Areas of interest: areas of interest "Park and greenspace"
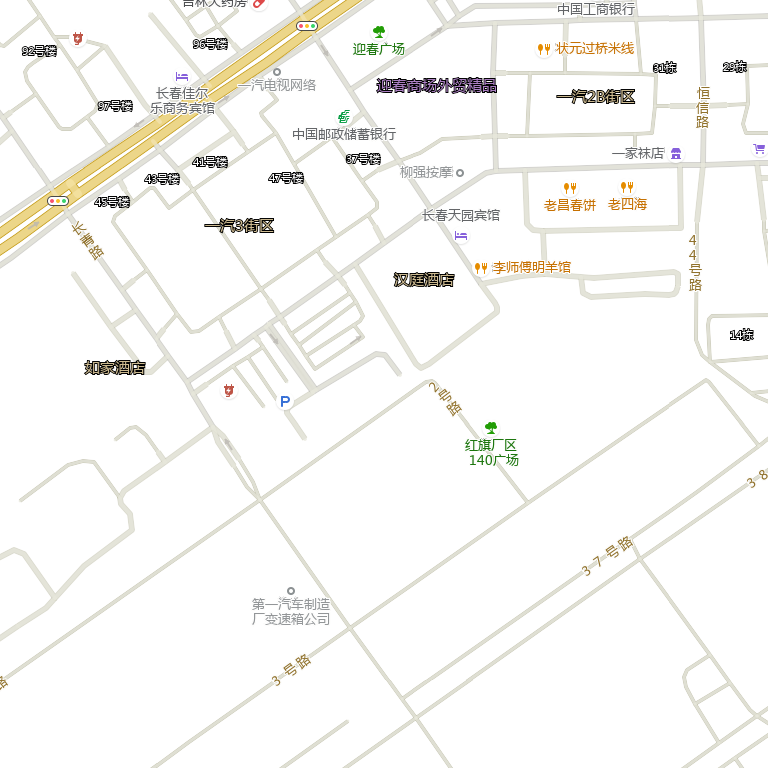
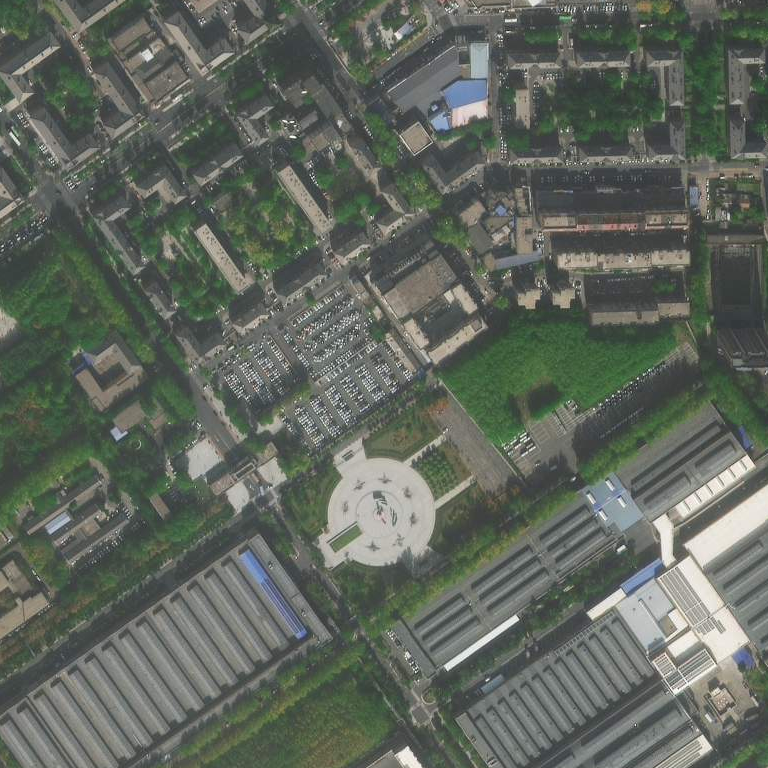